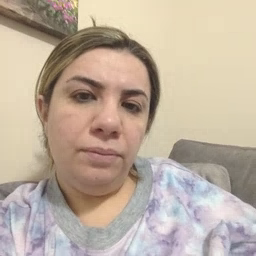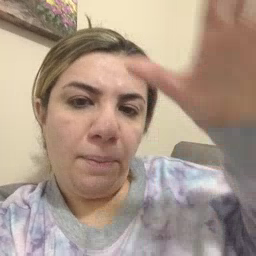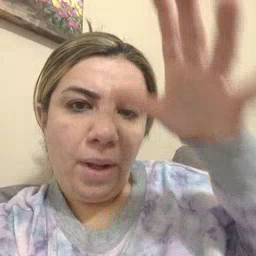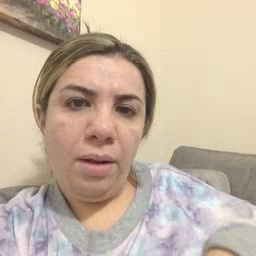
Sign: man